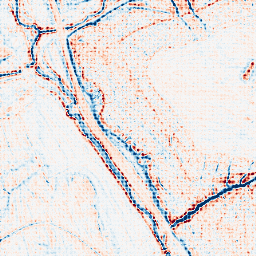
Category: edge_preserving
Decomposition family: anisotropic_diffusion
Decomposition parameters: iterations: 10
kappa: 30
gamma: 0.15
Upsampling method: sinc_blackman
Upsampling parameters: scale: 4
kernel_size: 4
Upsampling scale: 4